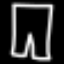
Label: pants